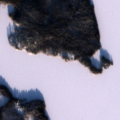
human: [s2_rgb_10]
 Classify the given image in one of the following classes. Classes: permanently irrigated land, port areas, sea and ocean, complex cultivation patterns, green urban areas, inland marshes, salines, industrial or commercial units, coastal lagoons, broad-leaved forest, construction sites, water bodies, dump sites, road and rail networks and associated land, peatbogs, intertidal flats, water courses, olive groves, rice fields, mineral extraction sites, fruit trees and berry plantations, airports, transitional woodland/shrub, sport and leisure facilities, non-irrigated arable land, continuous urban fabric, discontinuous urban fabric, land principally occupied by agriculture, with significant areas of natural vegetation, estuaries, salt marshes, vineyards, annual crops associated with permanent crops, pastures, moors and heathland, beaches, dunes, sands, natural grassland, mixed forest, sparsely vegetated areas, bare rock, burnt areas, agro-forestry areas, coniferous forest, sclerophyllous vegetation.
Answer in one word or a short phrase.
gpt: land principally occupied by agriculture, with significant areas of natural vegetation, mixed forest, water bodies